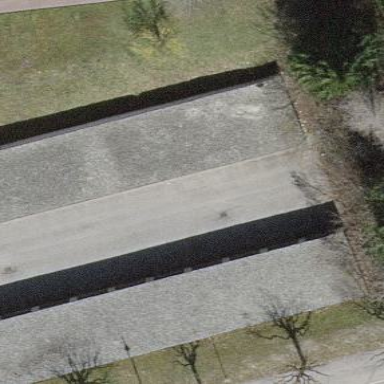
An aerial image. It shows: Flat roofed garages.